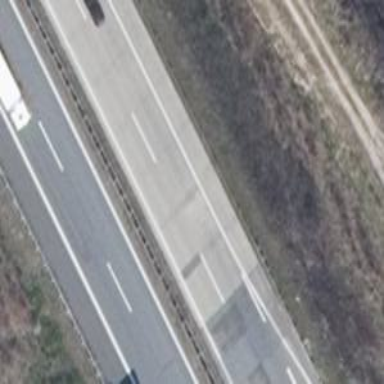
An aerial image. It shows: Concrete motorway.